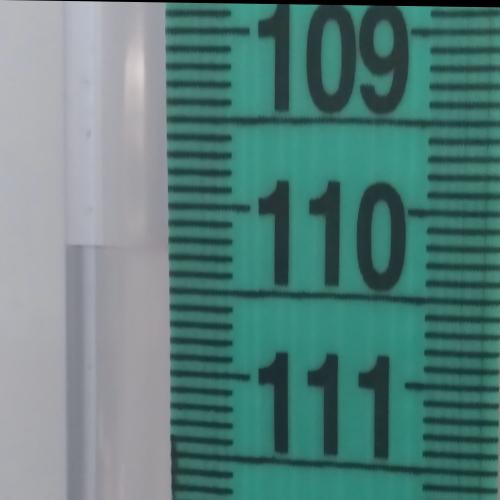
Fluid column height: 110.3 cm